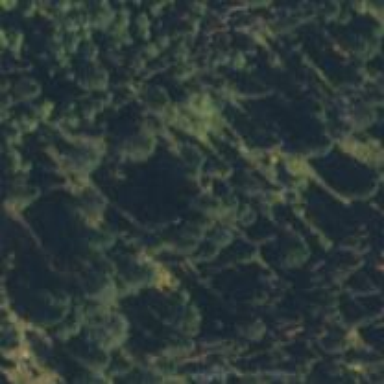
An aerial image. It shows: Historic mine adit.